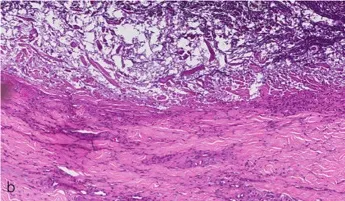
(A, B) Lesional skin biopsy showing a cup-shaped depression plugged with necrotic inflammatory debris. (B) x200.
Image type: pathology (h&e)